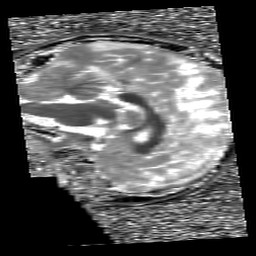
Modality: T1map
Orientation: sagittal
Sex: male
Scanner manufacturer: siemens
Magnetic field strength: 3 T
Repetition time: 5 s
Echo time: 0.00368 s